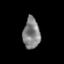
Tissue: prostate
Cell type: Myeloid cells
Senescence score: 0.3364
Nuclear area (px): 514
Mean DAPI intensity: 130.189